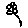
Label: flower